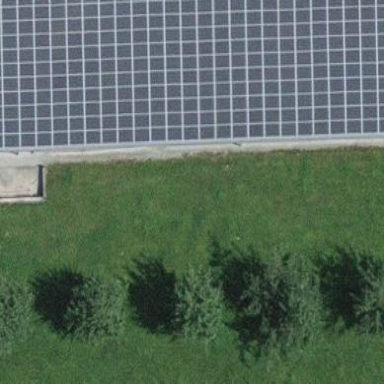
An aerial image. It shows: Solar photovoltaic panel generator.